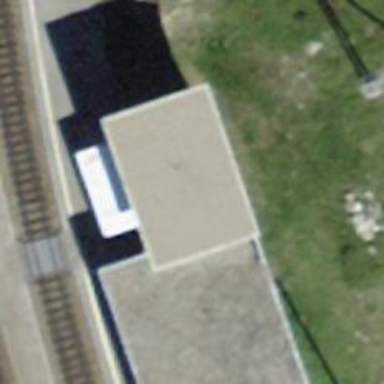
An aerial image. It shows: Power substation.